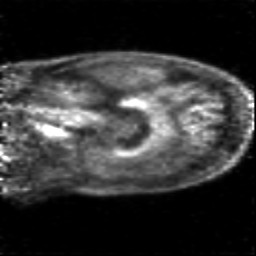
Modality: PET
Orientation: sagittal
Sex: female
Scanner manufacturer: siemens